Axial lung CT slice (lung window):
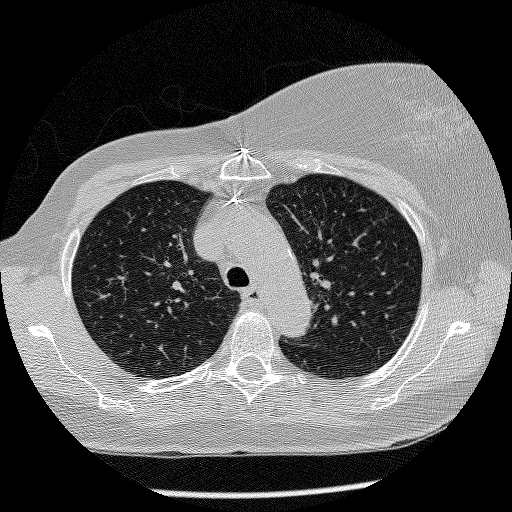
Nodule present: no